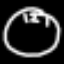
Label: clock